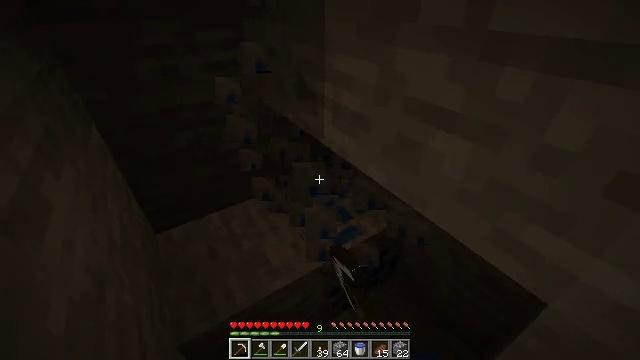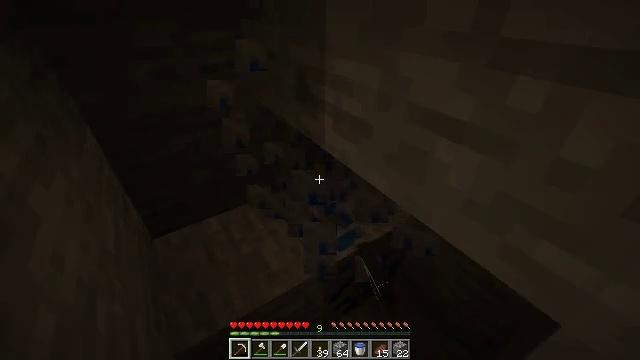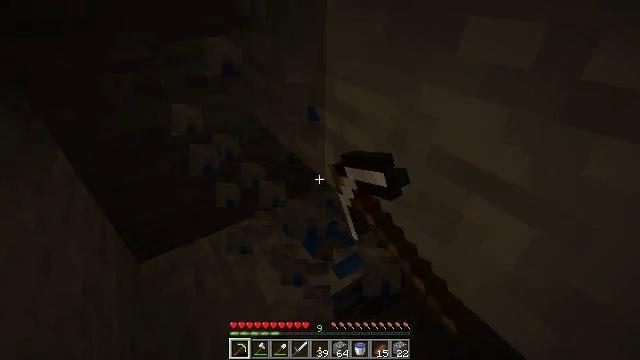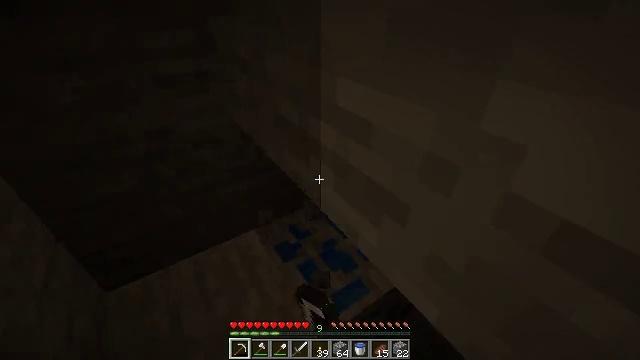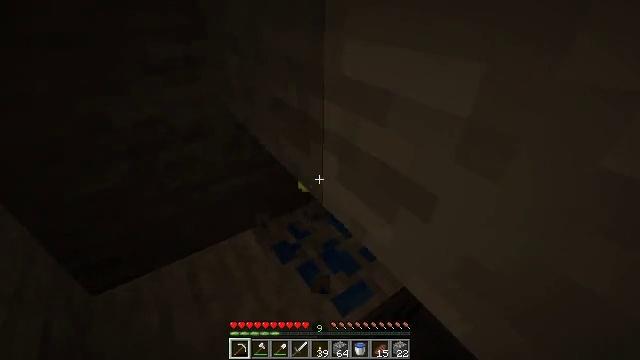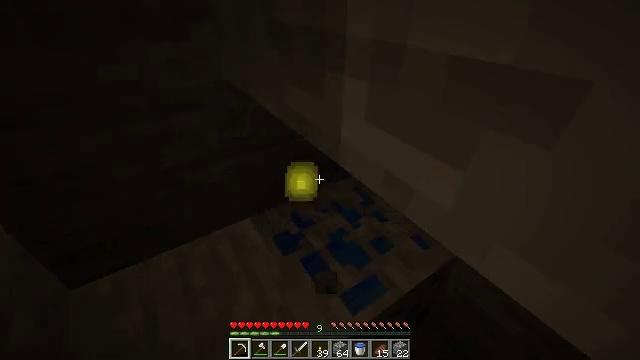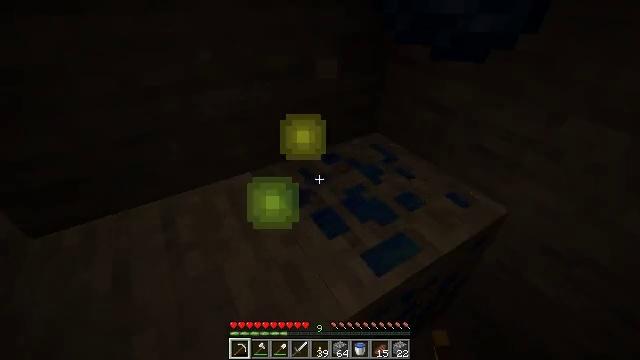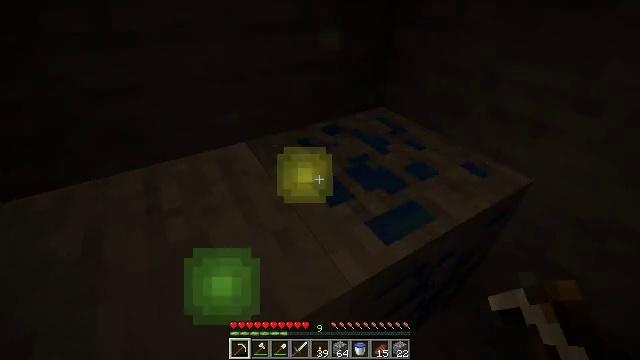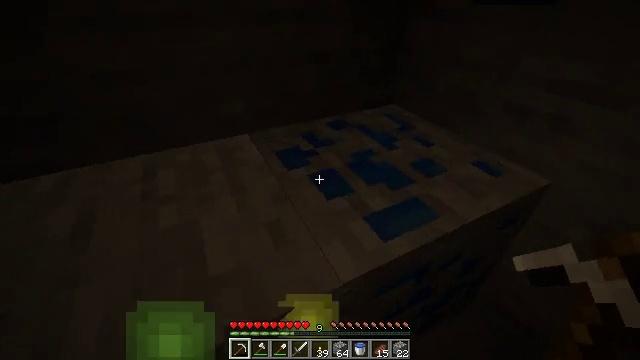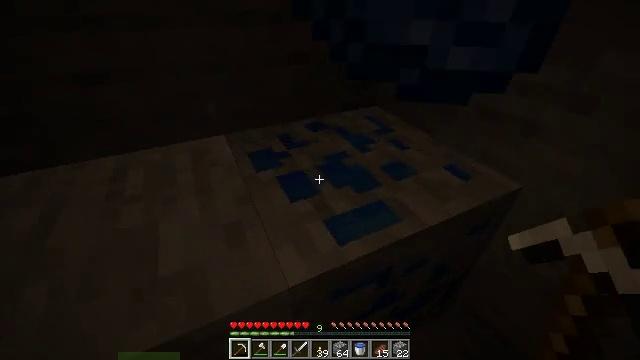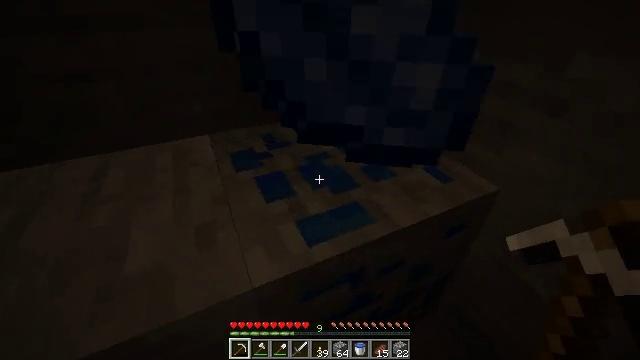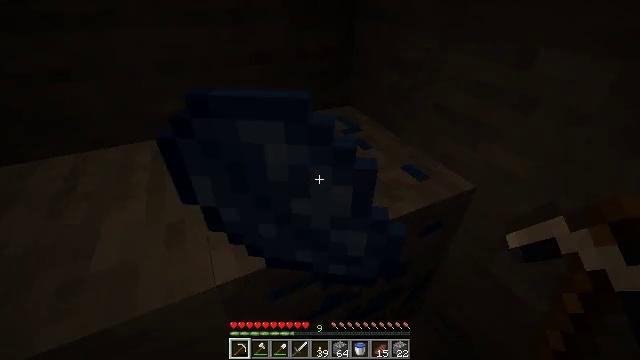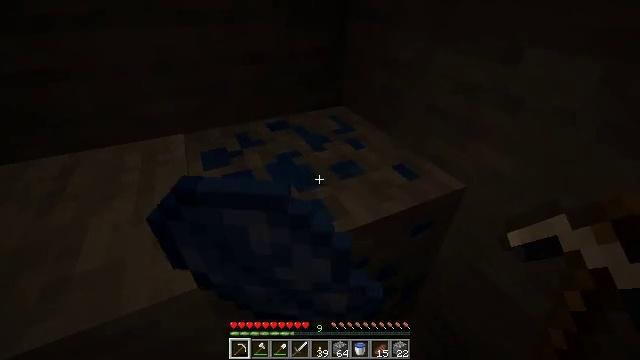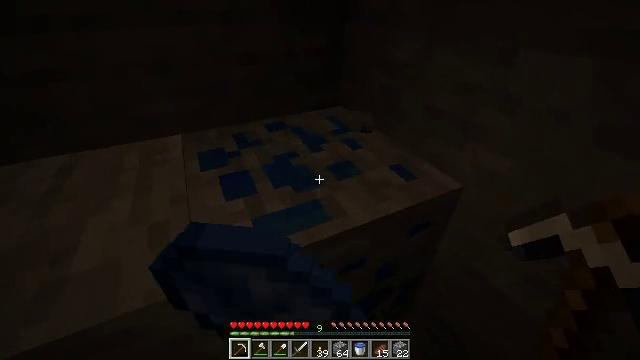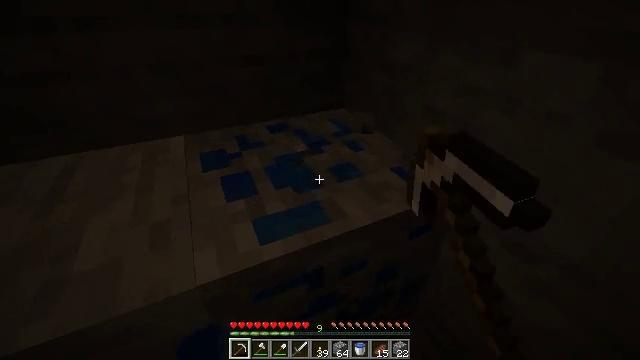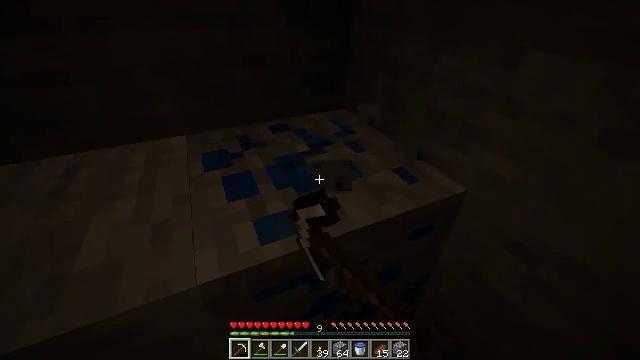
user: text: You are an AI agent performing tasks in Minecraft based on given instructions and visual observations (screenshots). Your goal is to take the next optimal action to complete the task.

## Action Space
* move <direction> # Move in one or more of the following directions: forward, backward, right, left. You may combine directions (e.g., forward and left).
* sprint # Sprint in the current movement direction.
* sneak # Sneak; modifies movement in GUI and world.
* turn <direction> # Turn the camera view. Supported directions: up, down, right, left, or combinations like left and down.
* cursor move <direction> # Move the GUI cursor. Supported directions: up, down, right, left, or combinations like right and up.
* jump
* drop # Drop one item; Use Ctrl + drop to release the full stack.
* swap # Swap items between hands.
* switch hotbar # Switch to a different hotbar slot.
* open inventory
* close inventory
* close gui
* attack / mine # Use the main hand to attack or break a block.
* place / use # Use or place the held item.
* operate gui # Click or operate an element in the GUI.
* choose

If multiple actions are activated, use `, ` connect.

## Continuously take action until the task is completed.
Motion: motion action
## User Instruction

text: Collect lapis ore for enchanting.
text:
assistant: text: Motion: move forward, attack / mine
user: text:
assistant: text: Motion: move forward, attack / mine
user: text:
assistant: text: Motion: move forward
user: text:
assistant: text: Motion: move forward
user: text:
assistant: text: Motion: no_op
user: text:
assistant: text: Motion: move right, turn left
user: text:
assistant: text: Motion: move right
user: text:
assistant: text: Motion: move right, turn left
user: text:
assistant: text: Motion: move right
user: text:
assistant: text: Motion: no_op
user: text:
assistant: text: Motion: no_op
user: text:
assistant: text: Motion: no_op
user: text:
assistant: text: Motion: attack / mine
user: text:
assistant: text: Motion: attack / mine
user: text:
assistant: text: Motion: attack / mine
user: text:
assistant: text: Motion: attack / mine
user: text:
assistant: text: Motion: turn left, attack / mine
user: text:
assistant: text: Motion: attack / mine
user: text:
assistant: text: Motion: attack / mine
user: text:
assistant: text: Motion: attack / mine
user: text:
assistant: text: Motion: attack / mine
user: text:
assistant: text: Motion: attack / mine
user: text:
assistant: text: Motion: attack / mine
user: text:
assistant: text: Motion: attack / mine
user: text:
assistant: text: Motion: attack / mine
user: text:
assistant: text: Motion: attack / mine
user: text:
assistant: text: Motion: attack / mine
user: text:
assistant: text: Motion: turn left, attack / mine
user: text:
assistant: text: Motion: turn left and down, attack / mine
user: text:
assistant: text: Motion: turn left, attack / mine